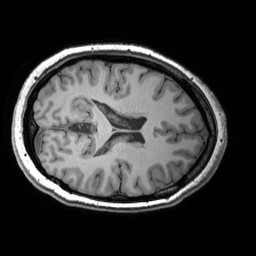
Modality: T1w
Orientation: axial
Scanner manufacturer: siemens
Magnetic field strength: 3 T
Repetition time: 2.53 s
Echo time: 0.00299 s